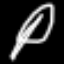
Label: leaf